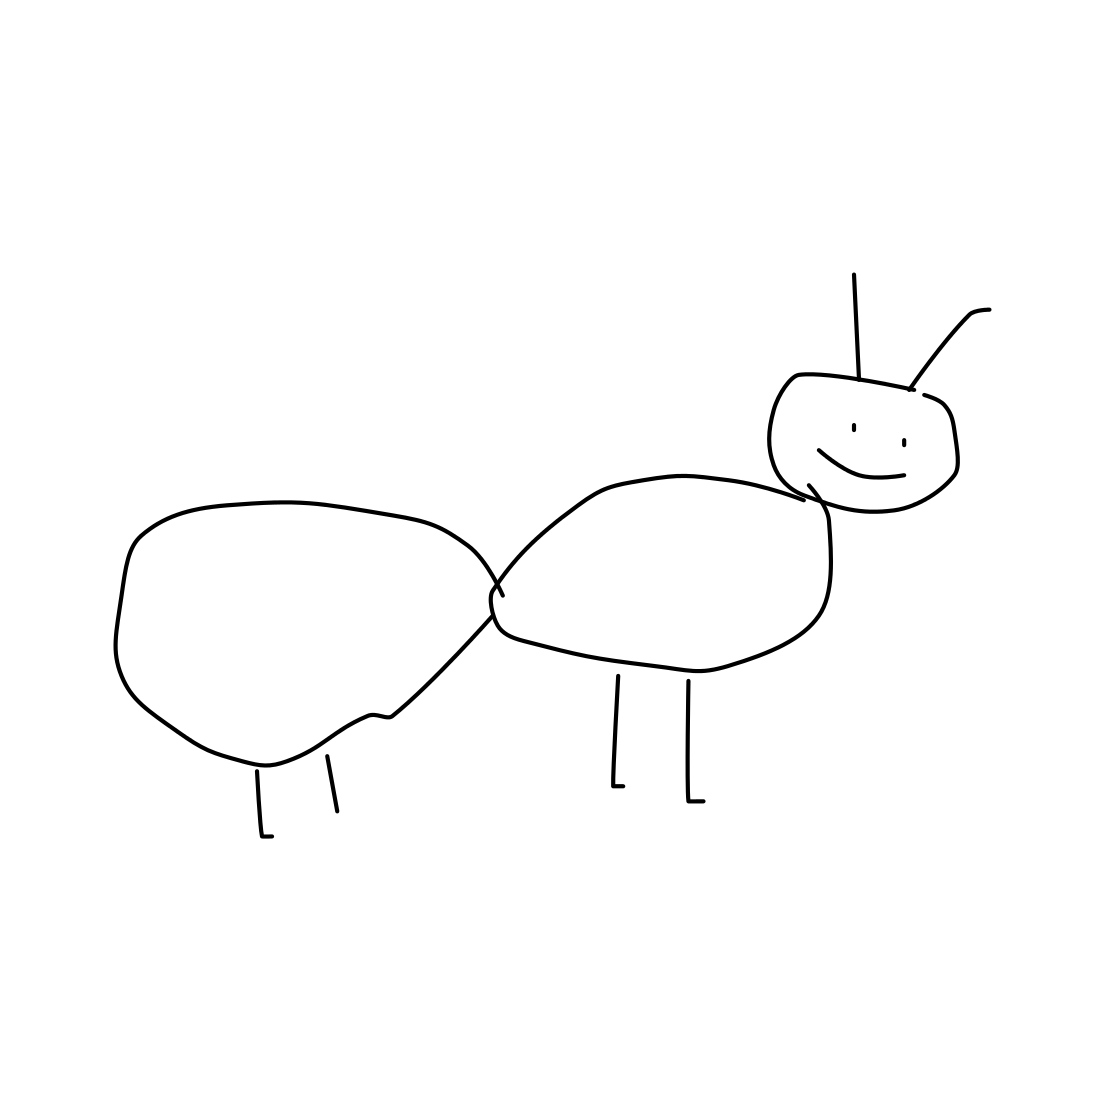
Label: ant